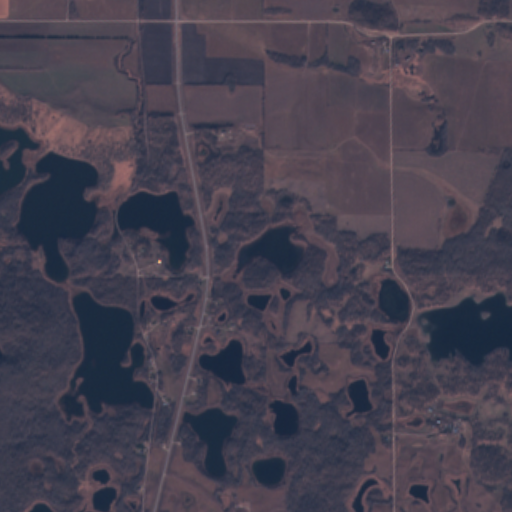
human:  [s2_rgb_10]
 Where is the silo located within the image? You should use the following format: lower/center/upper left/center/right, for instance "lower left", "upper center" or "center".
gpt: The silo is located in the lower right of the image.
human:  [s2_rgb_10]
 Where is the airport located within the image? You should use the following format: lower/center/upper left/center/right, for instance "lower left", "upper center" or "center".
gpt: There is no airport in the image.